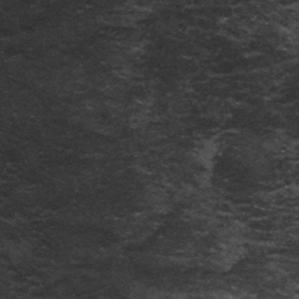
Label: frost